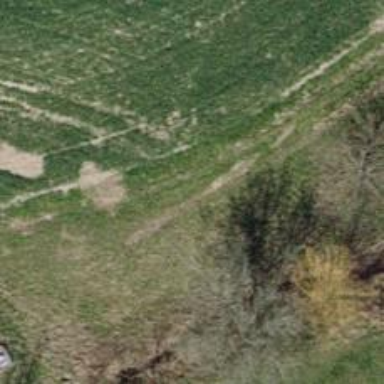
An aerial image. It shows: Grass track with grade5 tracktype.